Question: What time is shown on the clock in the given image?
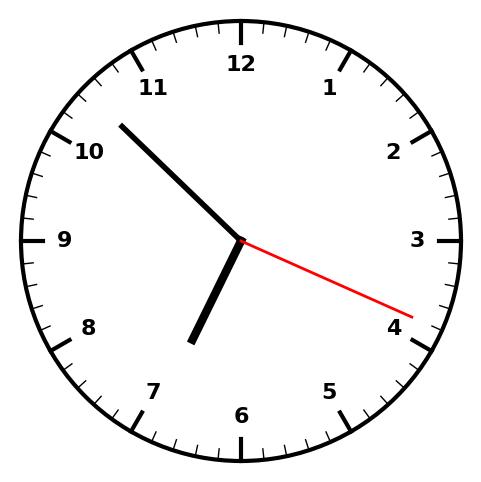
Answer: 06:52:19